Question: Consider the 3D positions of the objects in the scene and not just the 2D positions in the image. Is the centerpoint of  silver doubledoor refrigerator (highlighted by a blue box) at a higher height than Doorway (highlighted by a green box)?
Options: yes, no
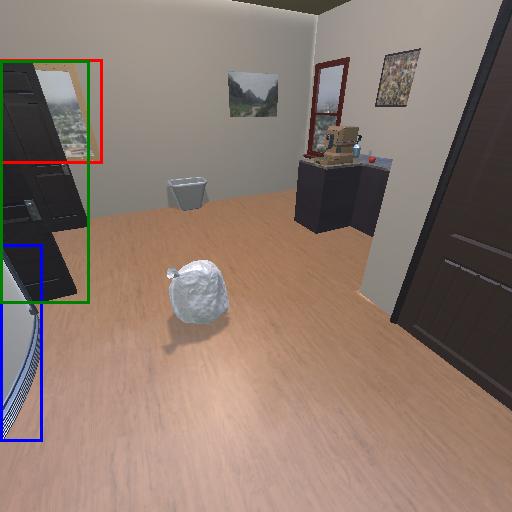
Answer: yes